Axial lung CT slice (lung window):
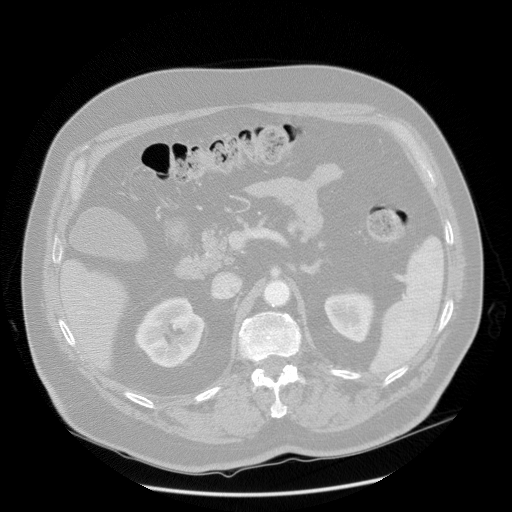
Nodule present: no